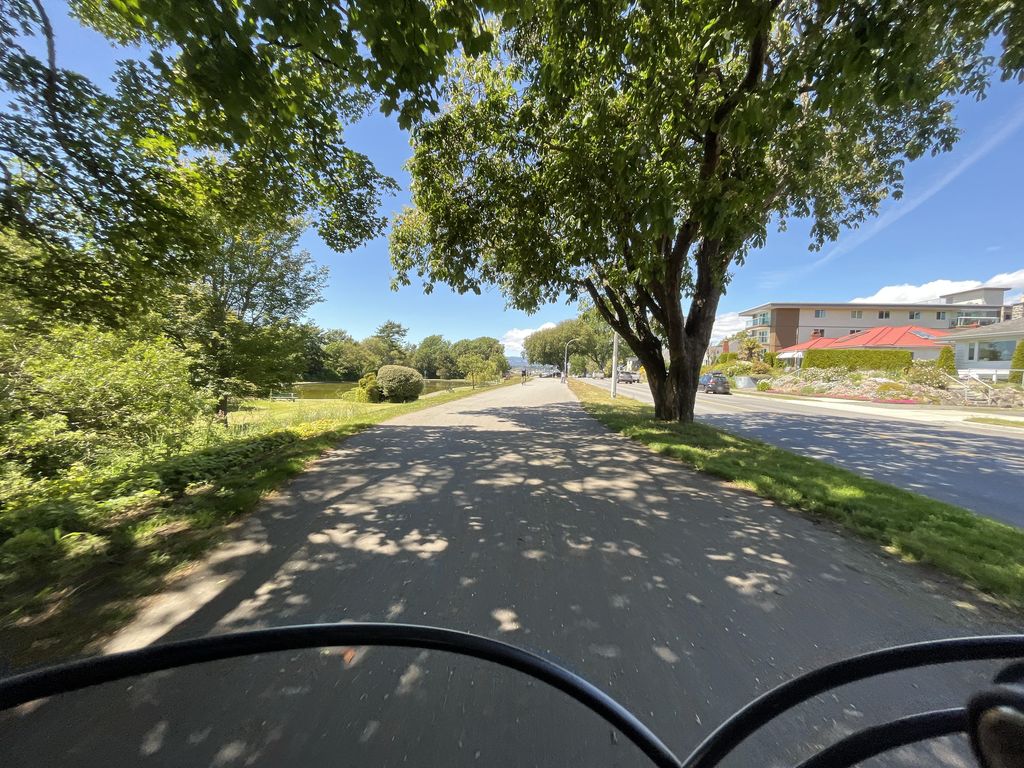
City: victoria